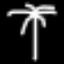
Label: palm tree